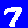
Digit: 7